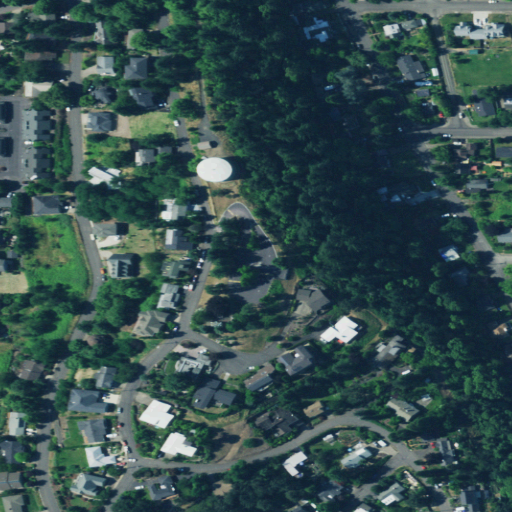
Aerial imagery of mountain in Oregon named Kelly Butte containing low intensity development, medium intensity development, open development, and high intensity development